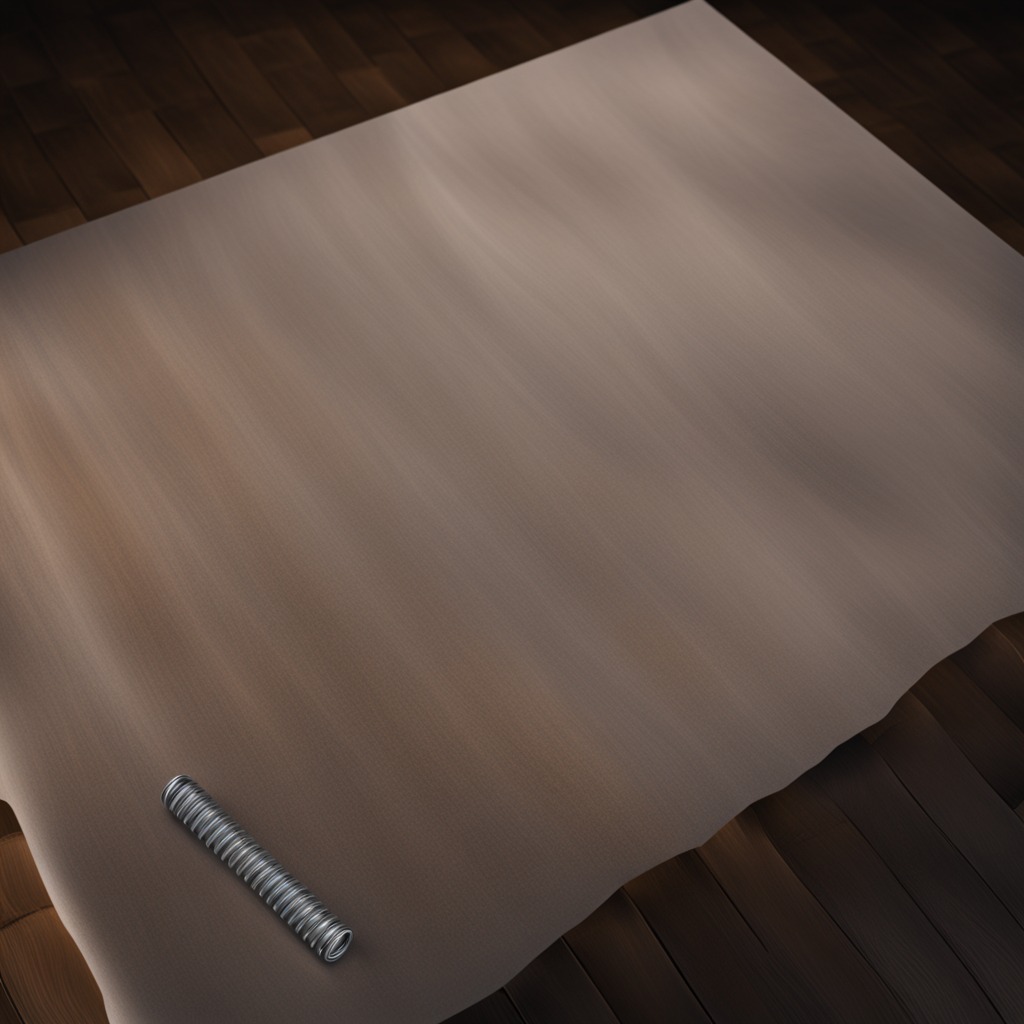
A coiled metal spring is lying on the wooden table.